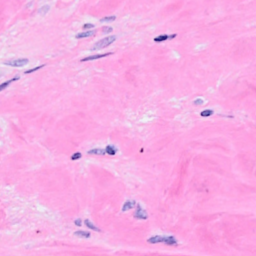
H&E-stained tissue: Breast